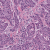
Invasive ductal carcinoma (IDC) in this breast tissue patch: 1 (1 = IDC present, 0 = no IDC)